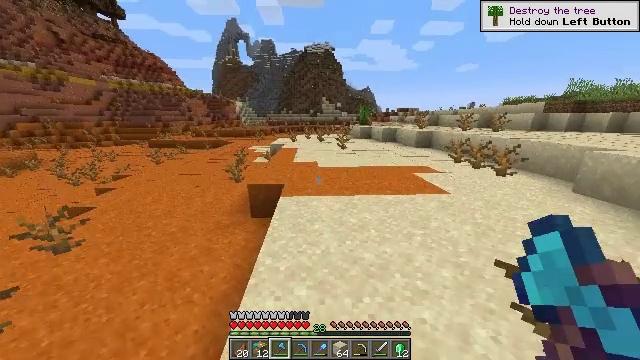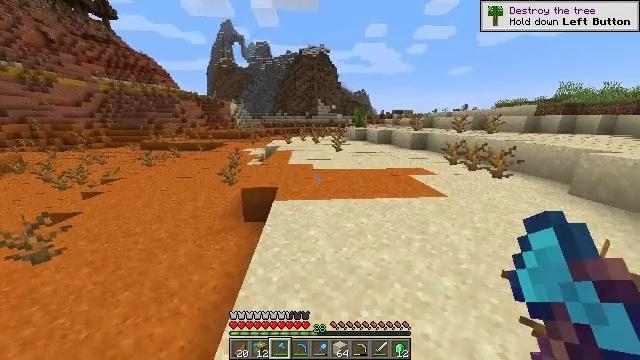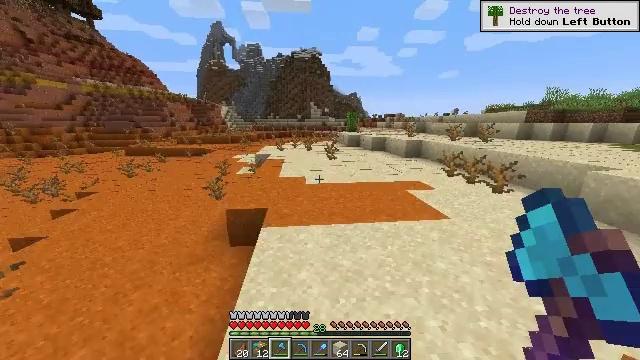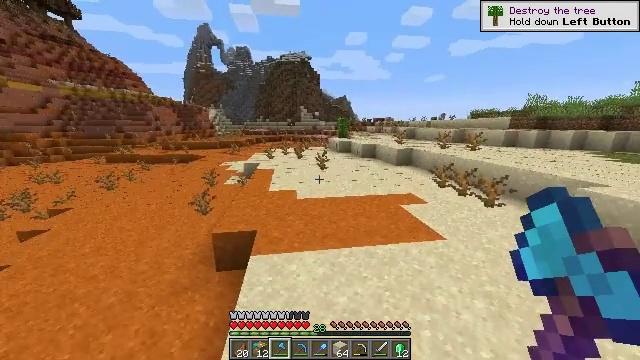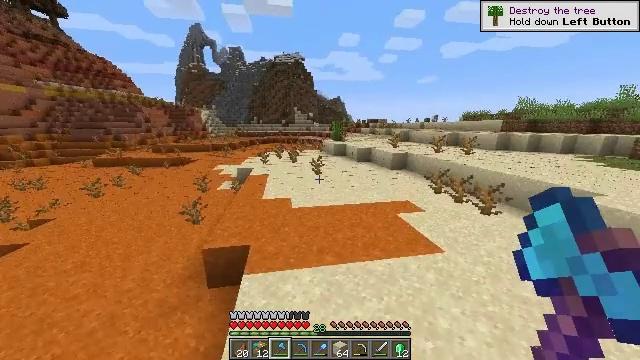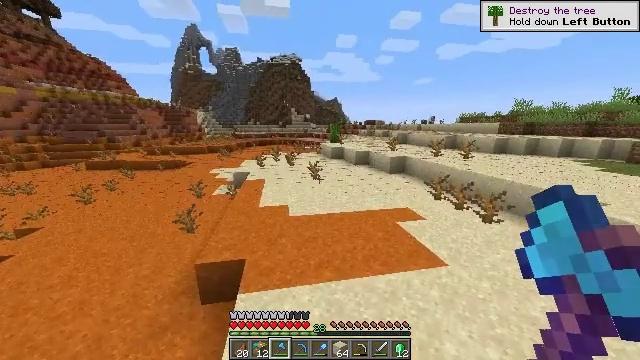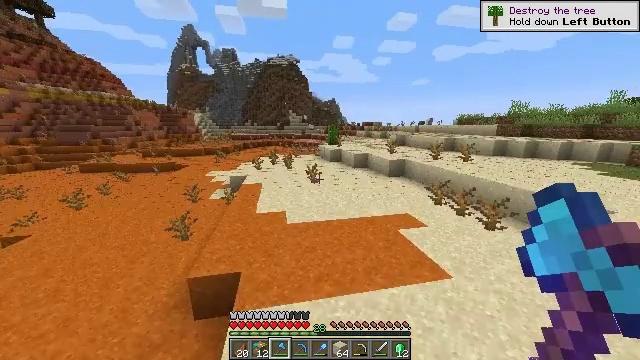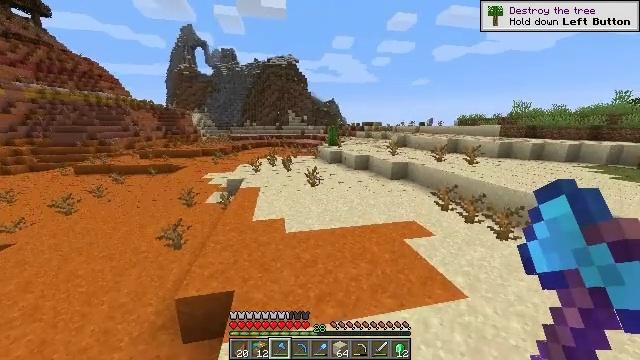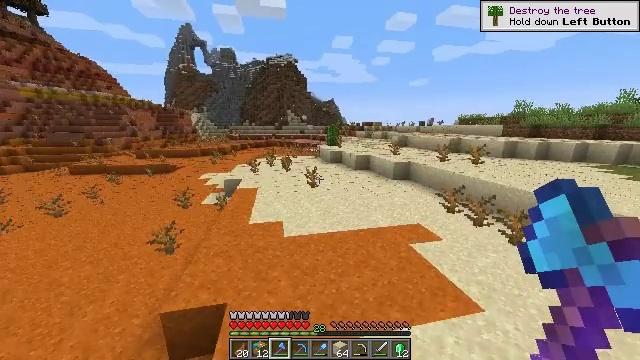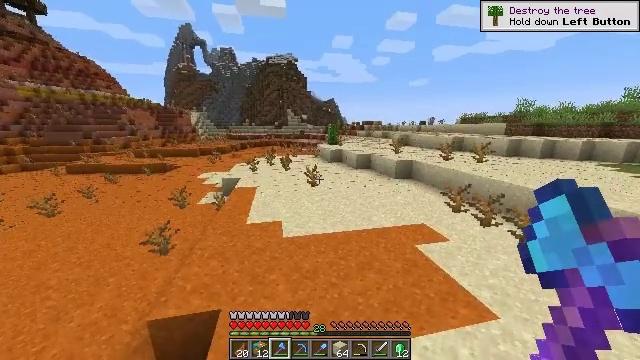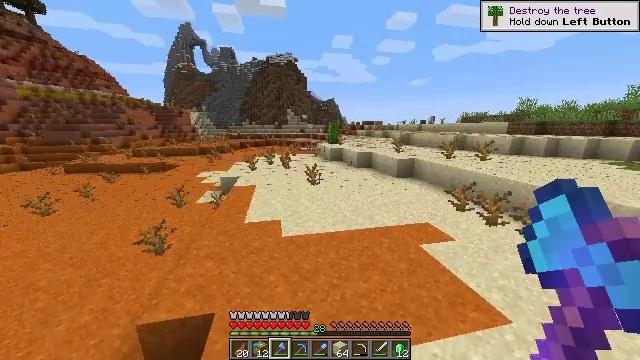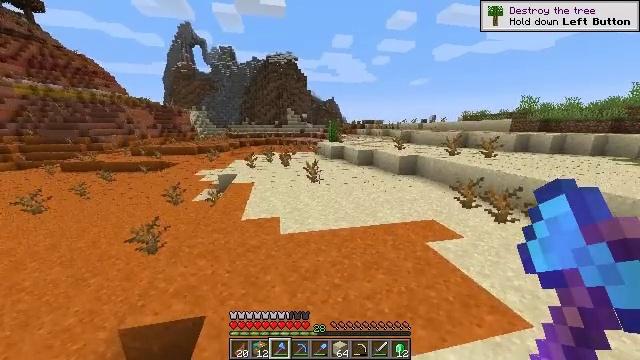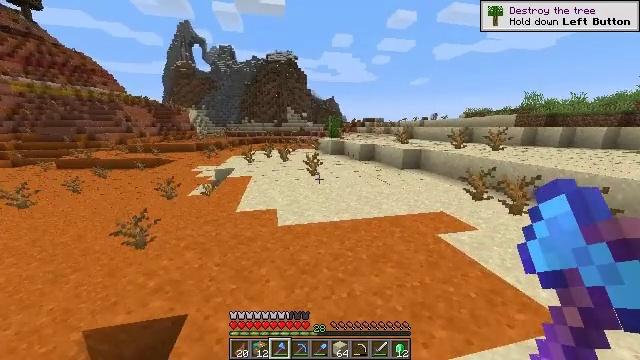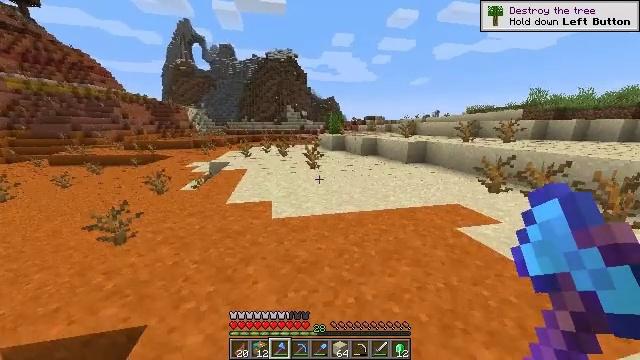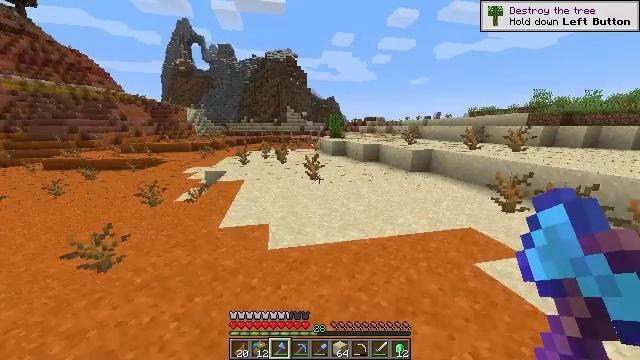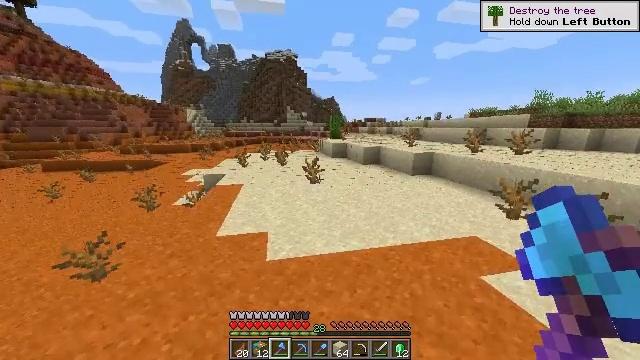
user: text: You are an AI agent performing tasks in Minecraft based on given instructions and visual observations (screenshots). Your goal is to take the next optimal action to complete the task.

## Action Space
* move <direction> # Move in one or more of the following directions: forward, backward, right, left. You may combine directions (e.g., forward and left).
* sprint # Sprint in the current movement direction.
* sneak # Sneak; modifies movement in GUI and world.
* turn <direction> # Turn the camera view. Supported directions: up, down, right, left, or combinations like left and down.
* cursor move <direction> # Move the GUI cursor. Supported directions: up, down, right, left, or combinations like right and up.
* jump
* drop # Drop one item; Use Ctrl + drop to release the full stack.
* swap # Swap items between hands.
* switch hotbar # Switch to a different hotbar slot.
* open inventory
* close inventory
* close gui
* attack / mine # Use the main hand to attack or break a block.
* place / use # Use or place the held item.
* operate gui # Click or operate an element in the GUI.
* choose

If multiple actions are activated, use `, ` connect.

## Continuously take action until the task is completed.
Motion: motion action
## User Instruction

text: Gather cactus by attacking it.
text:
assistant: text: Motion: move forward, turn right
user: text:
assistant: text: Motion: move forward, turn right, jump
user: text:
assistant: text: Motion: move forward, turn right, jump
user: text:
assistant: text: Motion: move forward, turn right, jump
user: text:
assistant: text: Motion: move forward, jump
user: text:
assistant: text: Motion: move forward, jump
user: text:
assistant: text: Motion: move forward, jump
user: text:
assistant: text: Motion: move forward, jump
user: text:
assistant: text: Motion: move forward, jump
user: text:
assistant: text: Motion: move forward, jump
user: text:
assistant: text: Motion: move forward, jump
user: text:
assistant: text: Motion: move forward, jump
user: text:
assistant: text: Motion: move forward, jump
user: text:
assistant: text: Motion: move forward, sprint, jump
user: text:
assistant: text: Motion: move forward, sprint, jump
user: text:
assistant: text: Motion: move forward, sprint, jump
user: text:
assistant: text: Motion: move forward, sprint, jump
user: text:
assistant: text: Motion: move forward, sprint, turn right, jump
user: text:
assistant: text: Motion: move forward, jump
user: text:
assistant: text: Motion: move forward, jump
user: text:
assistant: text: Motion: move forward, jump
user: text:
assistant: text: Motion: move forward, jump
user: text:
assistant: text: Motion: move forward, jump
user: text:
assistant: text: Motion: move forward, jump
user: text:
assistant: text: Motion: move forward, jump
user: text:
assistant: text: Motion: move forward, sprint, jump
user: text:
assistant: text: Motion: move forward, sprint, jump
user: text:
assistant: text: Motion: move forward, sprint, jump
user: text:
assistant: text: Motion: move forward, jump
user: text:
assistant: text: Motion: move forward, jump